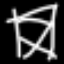
Label: The Eiffel Tower